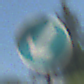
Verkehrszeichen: VorgeschriebeneVorbeifahrtLinks
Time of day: Midday
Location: Outdoor (Suburban)
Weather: Clear
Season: NotSpecified
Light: Natural